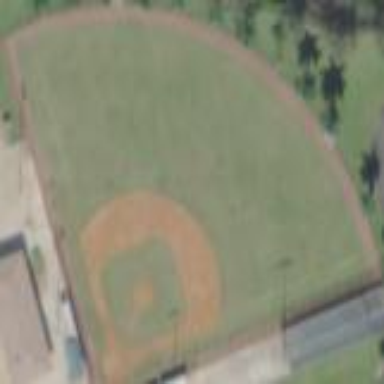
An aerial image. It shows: Baseball pitch for leisure land.